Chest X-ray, AP view. Patient: 57 years old, sex M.
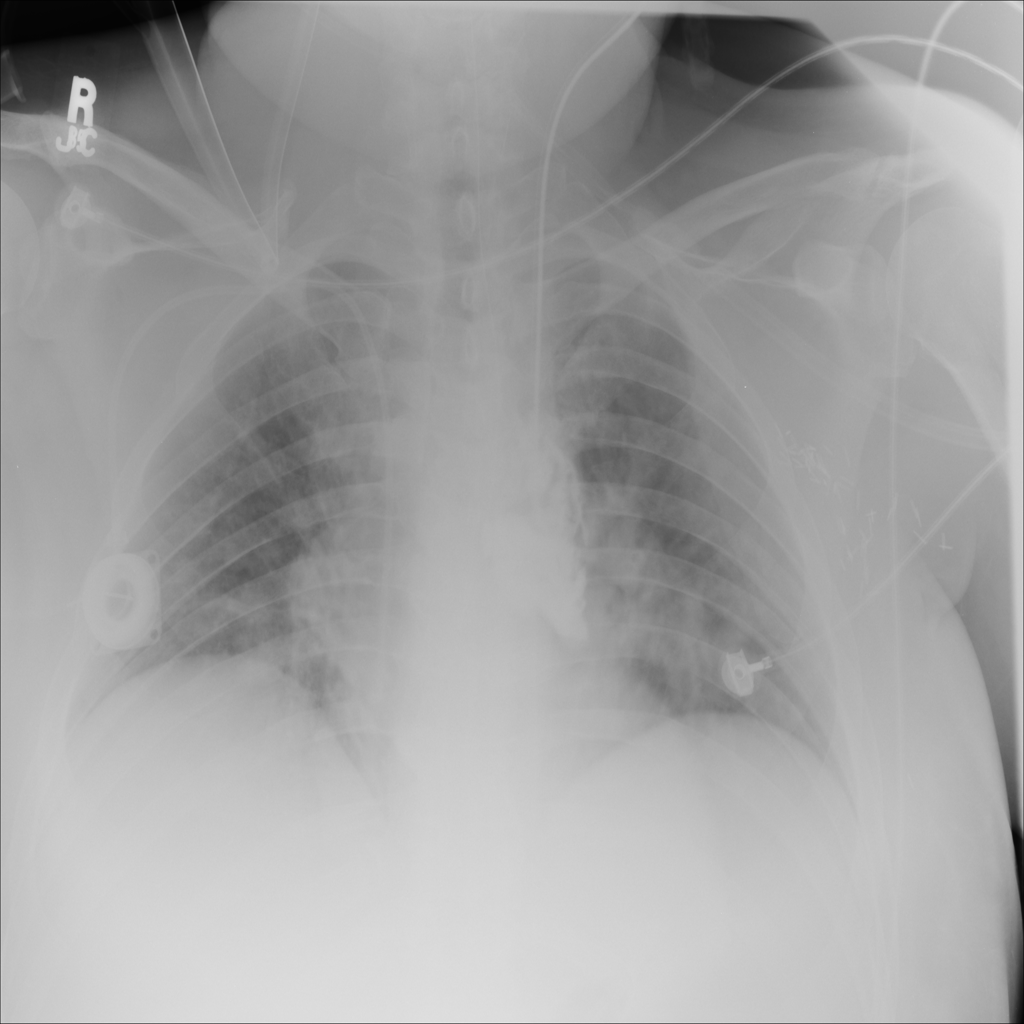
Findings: Atelectasis, Nodule